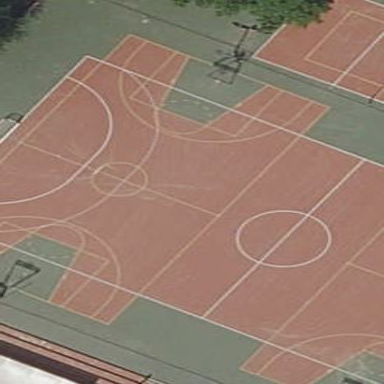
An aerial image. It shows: Basketball court on leisure land pitch.